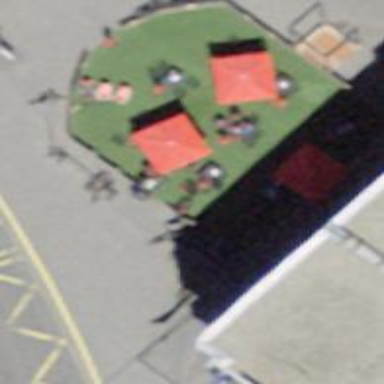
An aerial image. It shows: Charging station.